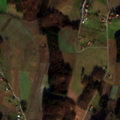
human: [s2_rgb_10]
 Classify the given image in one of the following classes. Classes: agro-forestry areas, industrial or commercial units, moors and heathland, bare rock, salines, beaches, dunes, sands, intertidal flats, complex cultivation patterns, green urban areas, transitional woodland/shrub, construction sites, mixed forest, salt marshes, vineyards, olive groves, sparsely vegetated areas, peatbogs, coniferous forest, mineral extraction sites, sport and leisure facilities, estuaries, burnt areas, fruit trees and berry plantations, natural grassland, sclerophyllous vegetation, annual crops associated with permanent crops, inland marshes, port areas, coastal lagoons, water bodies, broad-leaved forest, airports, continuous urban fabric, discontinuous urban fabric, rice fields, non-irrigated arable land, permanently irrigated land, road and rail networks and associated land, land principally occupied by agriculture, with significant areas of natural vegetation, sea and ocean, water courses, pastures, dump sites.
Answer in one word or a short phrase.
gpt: non-irrigated arable land, complex cultivation patterns, land principally occupied by agriculture, with significant areas of natural vegetation, broad-leaved forest